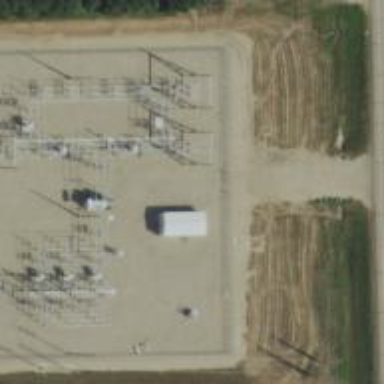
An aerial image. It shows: Switch for power supply.